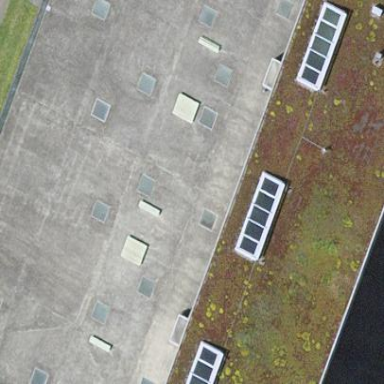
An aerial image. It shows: School building.